Field crop: maize
Growth stage: 2
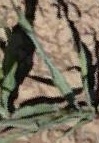
Species: maize